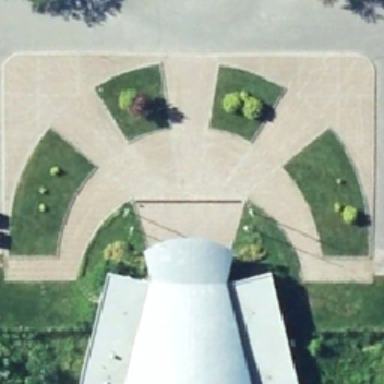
The square is near the building and some green trees .